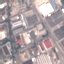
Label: Industrial